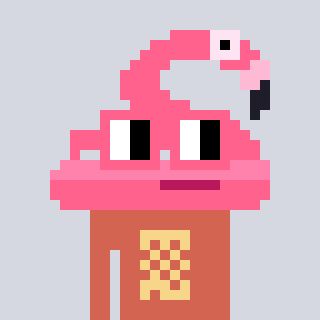
a pixel art character with square pink glasses, a flamingo-shaped head and a peachy-colored body on a cool background